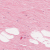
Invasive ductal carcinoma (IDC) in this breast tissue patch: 0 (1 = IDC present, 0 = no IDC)